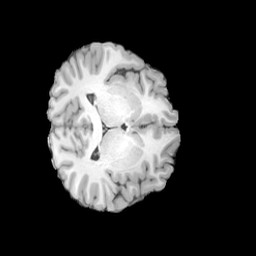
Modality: T1w
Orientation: axial
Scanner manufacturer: siemens
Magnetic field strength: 3 T
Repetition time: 2 s
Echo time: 0.0024 s